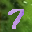
Label: 7